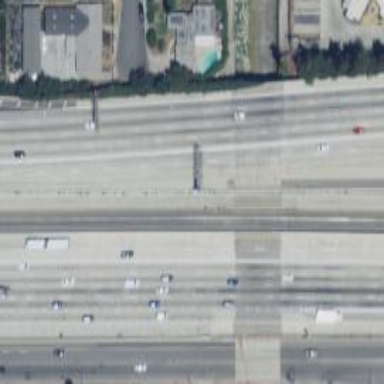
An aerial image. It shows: There is bridge over busway.